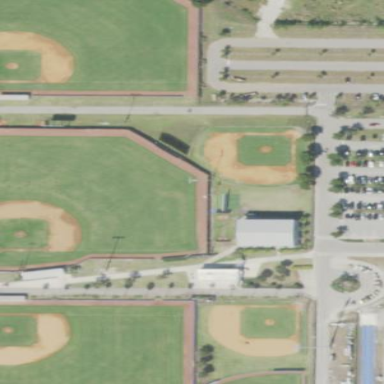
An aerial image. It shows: Baseball pitch for leisure land activities.